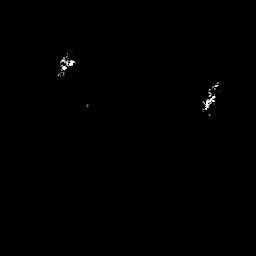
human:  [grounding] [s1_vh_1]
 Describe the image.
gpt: In the satellite image, there is  <ref>1 small ship </ref> <box>[[21, 22, 29, 30, 0]]</box> located at top left,  <ref>1 small ship </ref> <box>[[77, 35, 85, 43, 0]]</box> located at right.